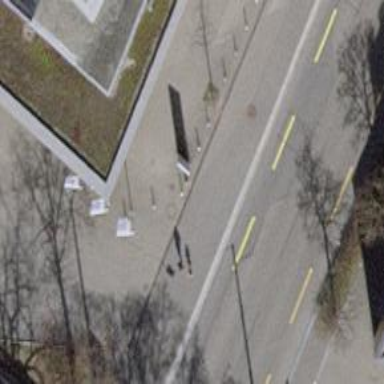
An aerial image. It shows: Flagpole which is man-made.